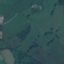
Label: Pasture